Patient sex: F
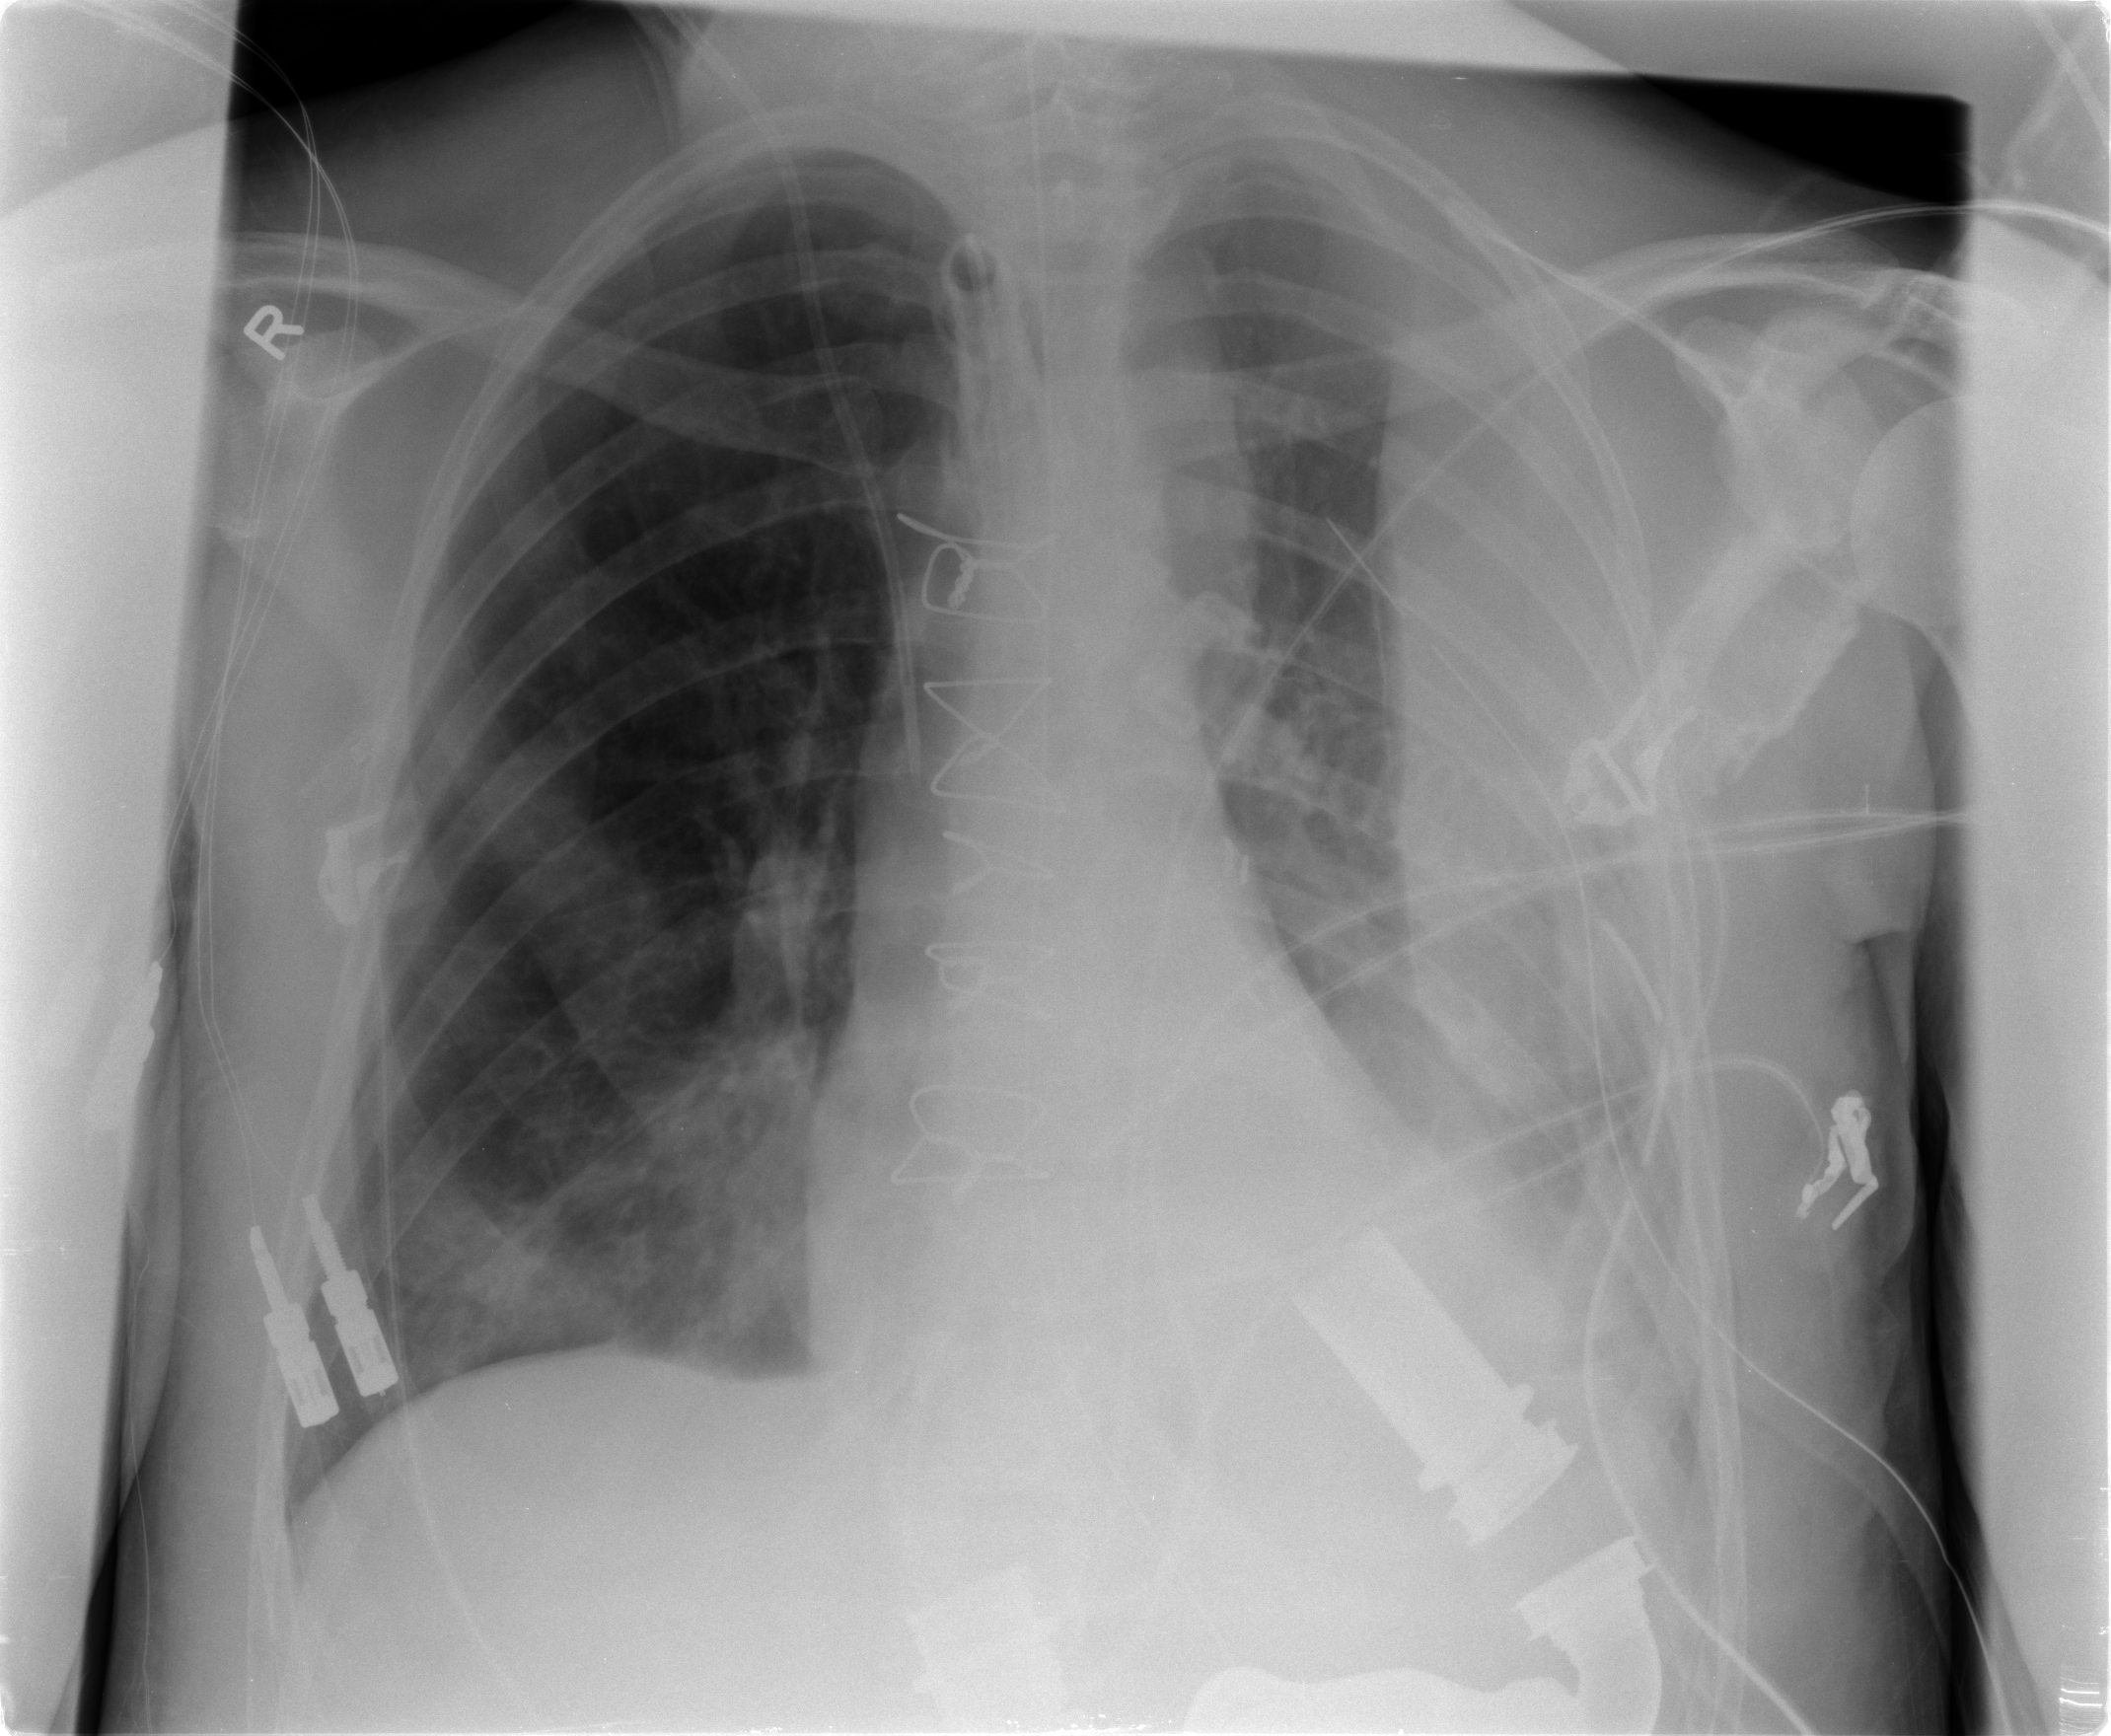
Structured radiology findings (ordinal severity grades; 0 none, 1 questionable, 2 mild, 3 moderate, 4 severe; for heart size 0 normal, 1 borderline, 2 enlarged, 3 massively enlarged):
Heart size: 0
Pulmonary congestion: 1
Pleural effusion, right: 0
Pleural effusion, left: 3
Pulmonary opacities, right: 1
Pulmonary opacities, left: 0
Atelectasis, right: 2
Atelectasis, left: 2